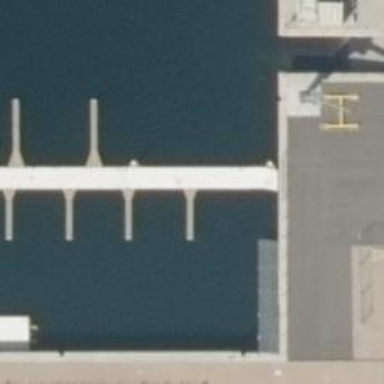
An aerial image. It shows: Man-made pier.